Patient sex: F
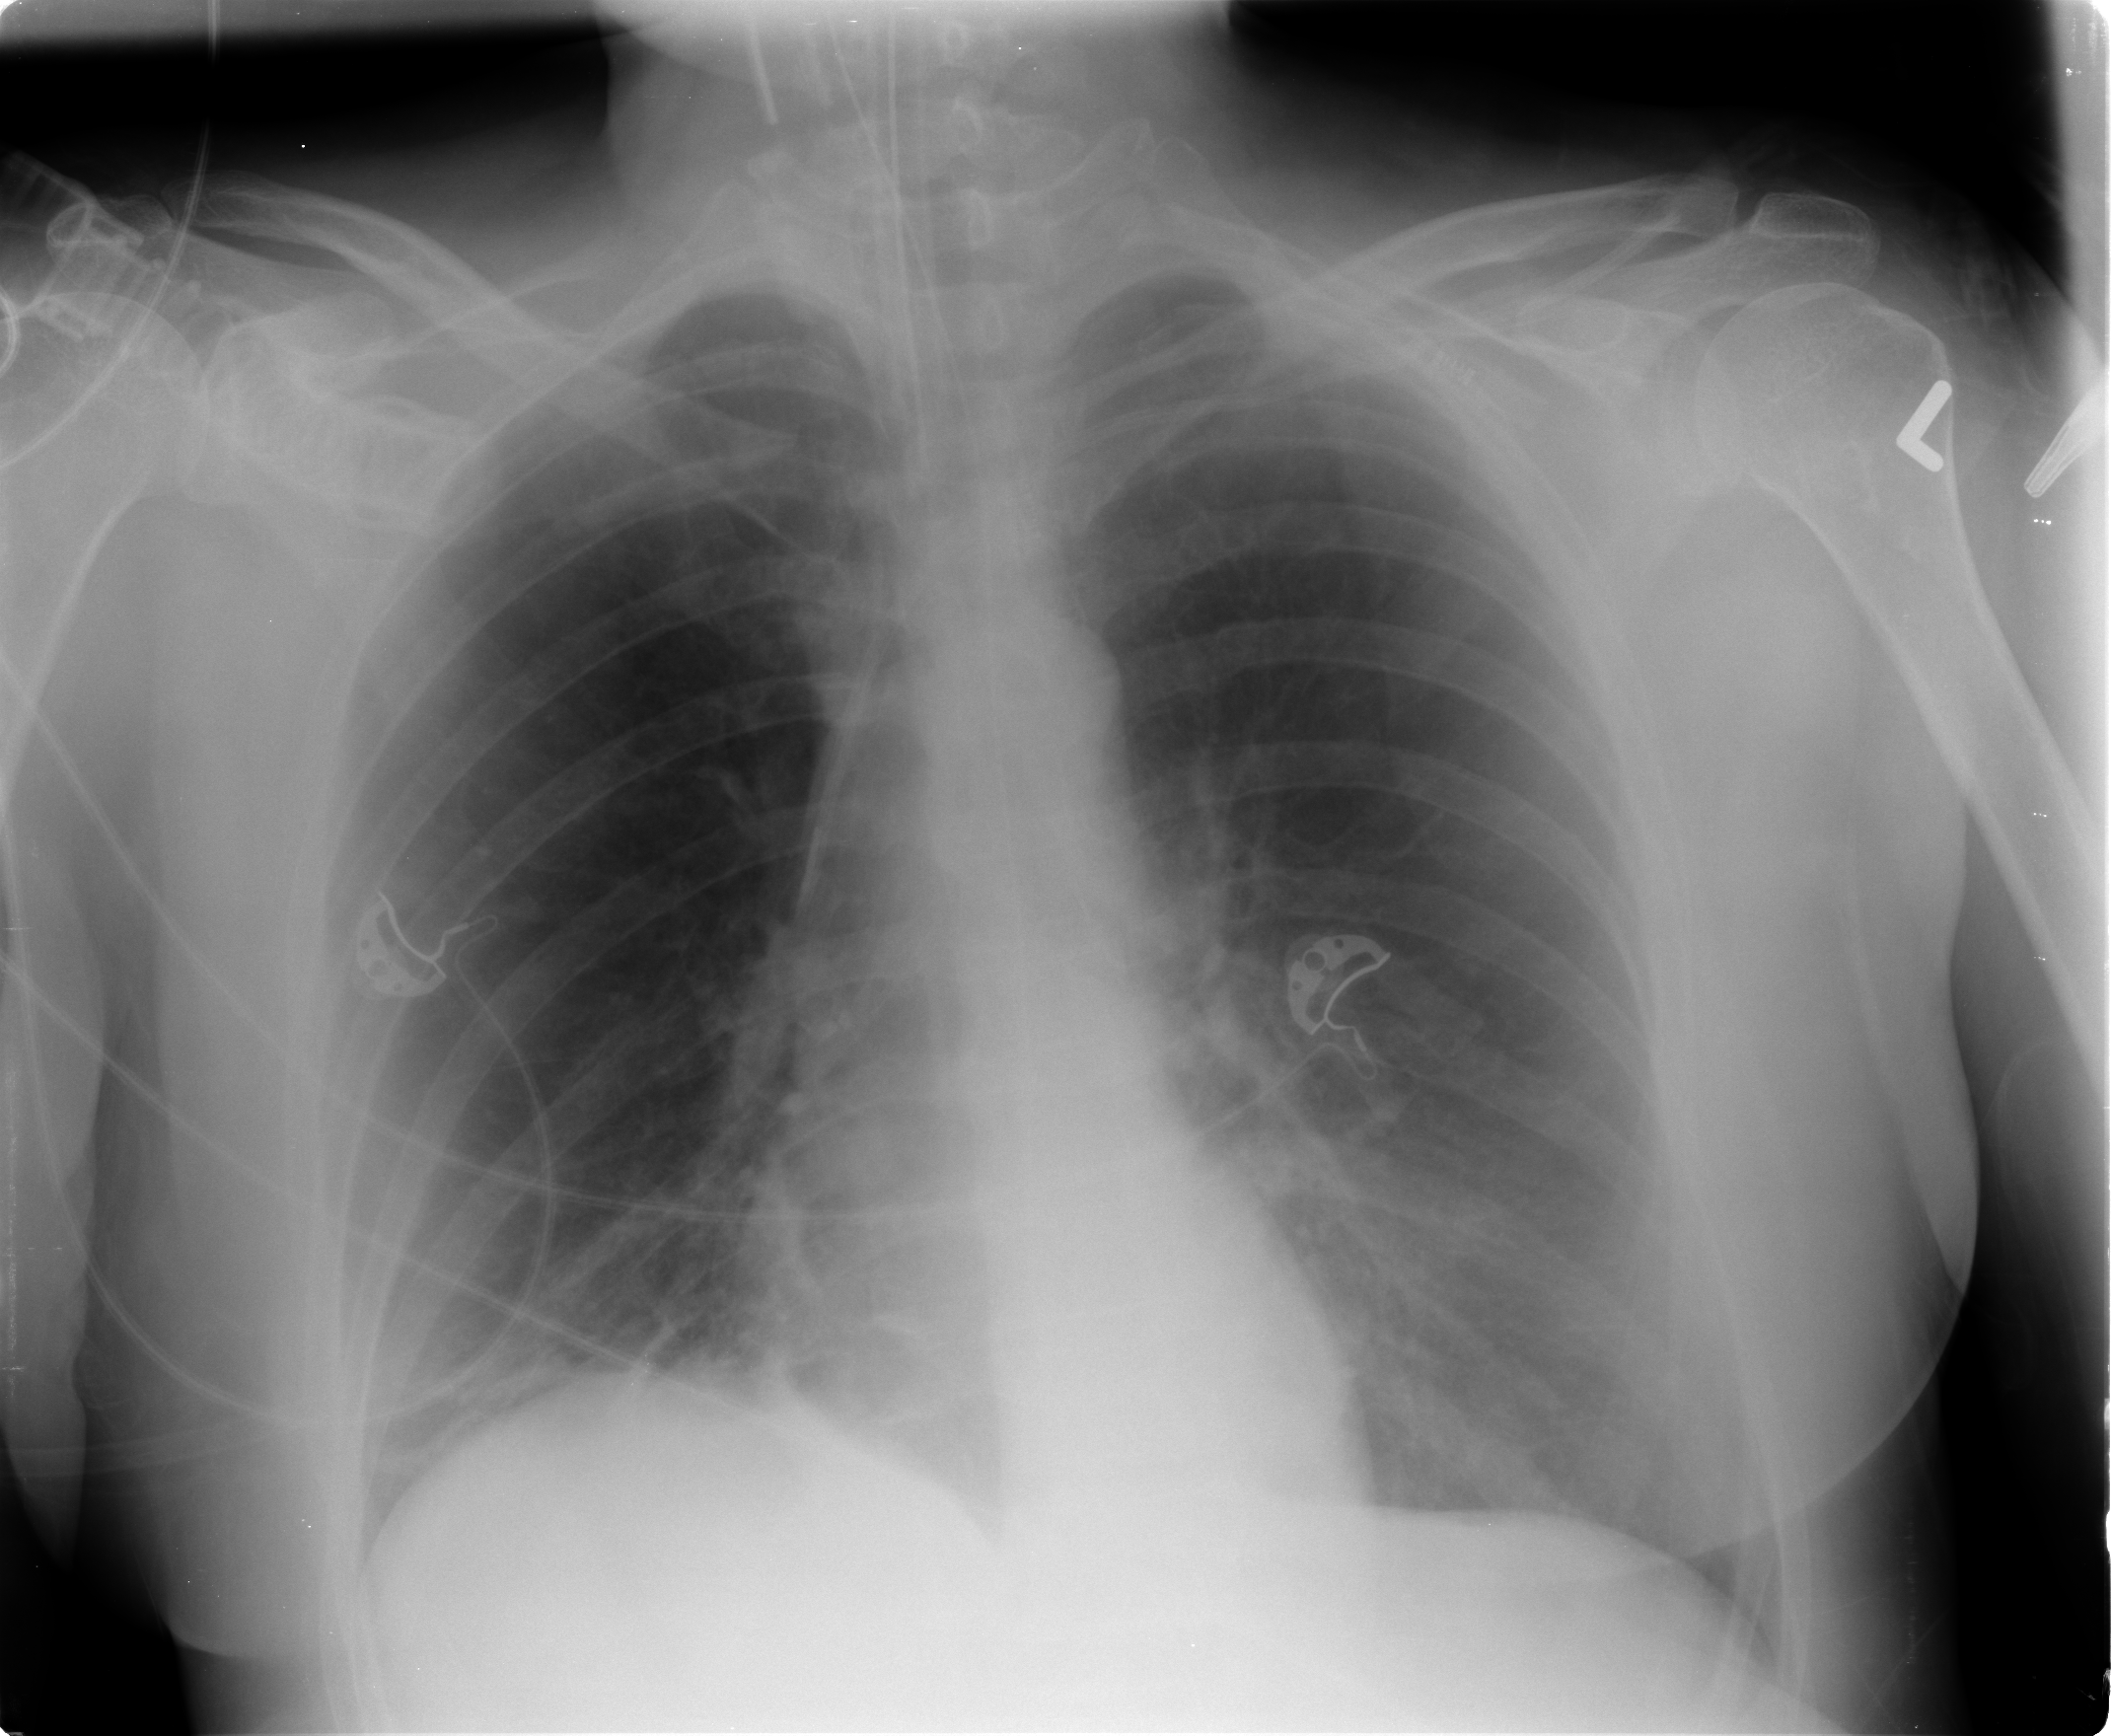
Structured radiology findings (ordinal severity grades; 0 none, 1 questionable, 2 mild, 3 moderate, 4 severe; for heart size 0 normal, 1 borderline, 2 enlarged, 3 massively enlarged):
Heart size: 0
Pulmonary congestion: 2
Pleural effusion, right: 0
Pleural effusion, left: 0
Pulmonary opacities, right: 0
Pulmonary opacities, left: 0
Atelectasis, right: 2
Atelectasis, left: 1